Question: I'm having a hard time to write a simple batch file as powershell script.
Consider this folder structure. Note the directory with the cool '[1]' in it...

<URL>
Is a command utility to (for example) extract pictures from embedded MP3 tags.
I <URL> if you need more info.
'exiftool -picture -b input.mp3 > output.jpg'
This line is the one to write in powershell. I found the syntax in a <URL> from the author
- '-picture''-b'- 'input.mp3'- '> output.jpg'
My best current non-working code is:
'''
$ownpath = Split-Path $MyInvocation.MyCommand.Path
$exe = $ownpath + '\exiftool.exe'
$input = $ownpath + '\input.mp3'
$outimg = $ownpath + '\output.jpg'
& $exe -picture -binary $input| Set-Content -literalPath $outimg -encoding UTF8
'''
I found 'Set-Content' which is able to handle special characters in pathes through "-literalpath". But I'm still not able to convert the batch to a Powershell script because
Set-Content (and Out-File method too) seems work different compared to old batch piping (">"). The resulting image is not viewable regardless which encoding I use. The <URL> says that exiftool is using UTF8 encoding.
Of course I tried other <URL>, but all of them failed to produce a viewable image. I'm stuck at this point. So my initial question still stands partly "How do I convert this batch file to powershell".
For example: create a folder "D:folder" and place this <URL> in it.
Download <URL> from above and place it there too.
The old batch command will work and give you a viewable image
'''
D:
older\exiftool -picture -binary D:
older\input.mp3 > D:
older\output.jpg
'''
The new Powershell V2 script with the same syntax will fail. Why?
'''
& D:
older\exiftool.exe -picture -binary D:
older\input.mp3 > D:
older\output.jpg
'''
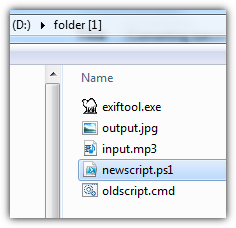
Answer: You can try this, though I've not tested it 'cause I've not an mp3 with embedded images:
'''
$file = & "D:
older\exiftool.exe" -picture -binary "D:
older\input.mp3"
[io.file]::WriteAllBytes('D:
older\input[1].jpg',$file)
'''
Edit:
using this line from a powershell console return a readable image:
'''
cmd.exe /c "D:
older\exiftool.exe -picture -binary '"D:
older\input.mp3'" > image.jpg"
'''
You can use special characters in path and in file name as:
'''
$exe = "c:\ps\exiftool.exe"
$mp3 = "c:\ps[1]\input.mp3"
$jpg = " c:\ps[1]\image[1].jpg"
cmd.exe /c "$exe -picture -binary $mp3 > $jpg"
'''
with spaces inside path:
'''
$exe = "c:\ps\exiftool.exe"
$mp3 = "'"c:\ps [1]\input.mp3'""
$jpg = "'"c:\ps [1]\image [1].jpg'""
cmd.exe /c "$exe -picture -binary $mp3 > $jpg"
'''